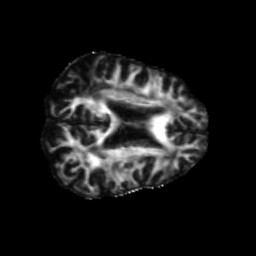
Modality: FA
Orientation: axial
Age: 73
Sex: female
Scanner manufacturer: siemens
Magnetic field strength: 3 T
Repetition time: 5.25 s
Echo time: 0.08 s